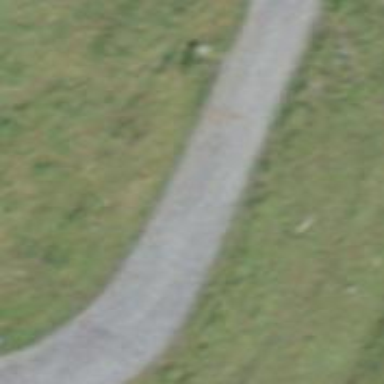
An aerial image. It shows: Unclassified road with asphalt surface.